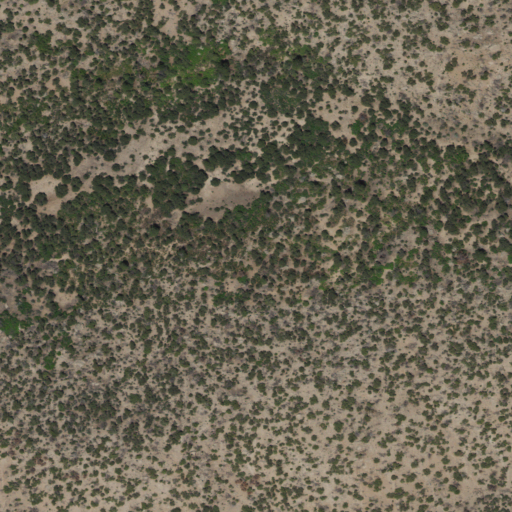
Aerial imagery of mountain in New Mexico named Deza Bluffs containing evergreen forest and shrub